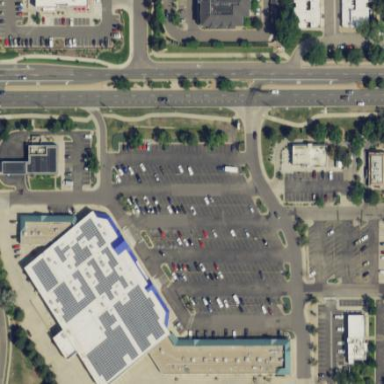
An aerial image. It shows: Retail building that is part of mall.